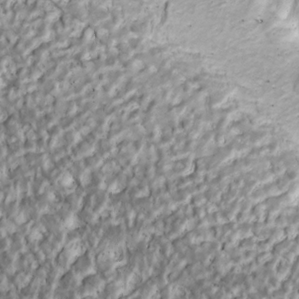
Label: non_frost